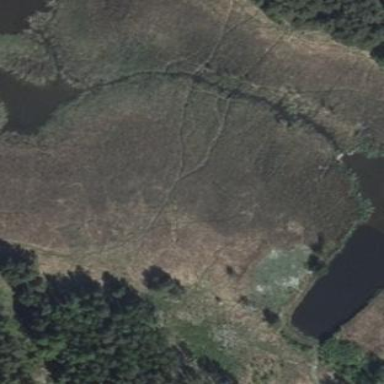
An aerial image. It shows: Wetland area dominated by reedbeds.